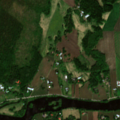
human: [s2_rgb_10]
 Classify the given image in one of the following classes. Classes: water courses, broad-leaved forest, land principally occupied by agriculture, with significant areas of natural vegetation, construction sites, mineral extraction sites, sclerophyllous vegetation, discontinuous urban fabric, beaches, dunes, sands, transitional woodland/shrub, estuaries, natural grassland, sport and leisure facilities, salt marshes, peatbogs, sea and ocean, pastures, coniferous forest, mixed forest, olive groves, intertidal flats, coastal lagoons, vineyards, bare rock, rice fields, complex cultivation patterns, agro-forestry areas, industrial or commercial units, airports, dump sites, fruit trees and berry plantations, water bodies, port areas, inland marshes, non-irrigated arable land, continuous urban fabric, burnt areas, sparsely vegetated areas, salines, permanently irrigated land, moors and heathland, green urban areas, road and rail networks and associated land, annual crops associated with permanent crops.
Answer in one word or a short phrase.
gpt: discontinuous urban fabric, non-irrigated arable land, land principally occupied by agriculture, with significant areas of natural vegetation, mixed forest, transitional woodland/shrub